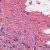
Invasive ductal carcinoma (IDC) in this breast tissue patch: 1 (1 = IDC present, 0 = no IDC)